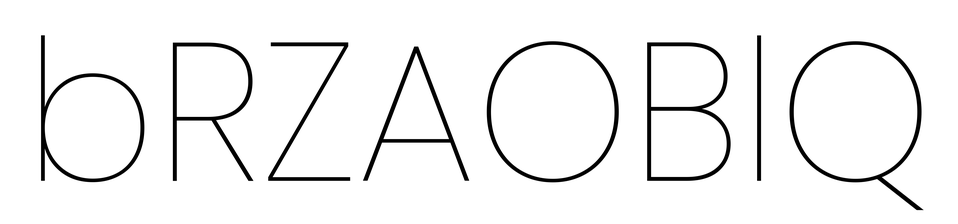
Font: Poppins-Thin